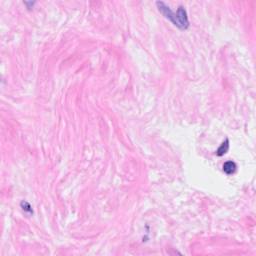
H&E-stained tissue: Breast